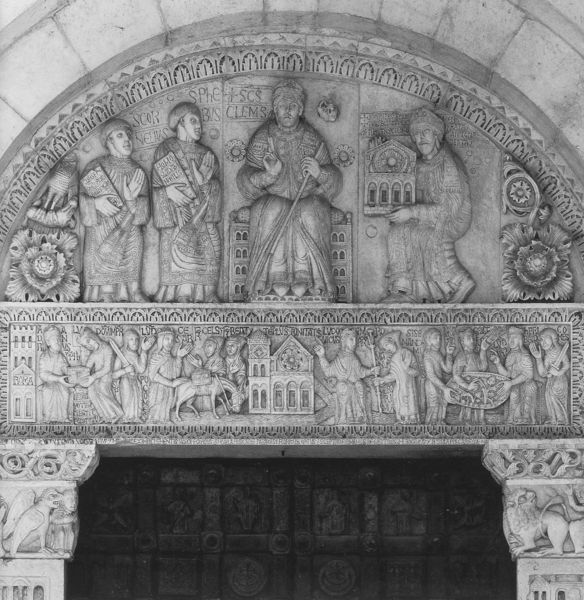
Titel: S. Clemente a Casauria
Standort: Casauria, S. Clemente (EU - I - Abruzzen)
Schlagwörter: menschen, rose, ornament, architektur, stein, kirche, sitzend, pferd, relief, schrift, modell, bogen, stab, rundbogen, thron, detail, ornamente, tor, foto, buch, türme, torbogen, schwarzweiß, text, kapitelle, kapitell, portal, jesus, romanik, löwe, heilig, szenen, akanthus, tympanon, querbalken, clemens, wandrelief, aostel, akanthsu